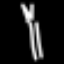
Label: fork